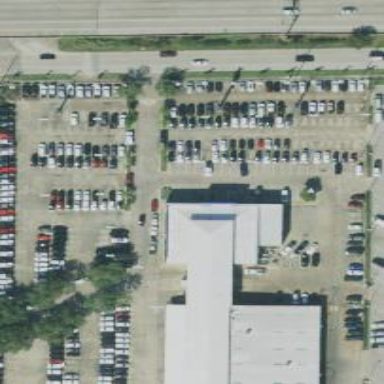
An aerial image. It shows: Car shop building.